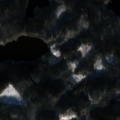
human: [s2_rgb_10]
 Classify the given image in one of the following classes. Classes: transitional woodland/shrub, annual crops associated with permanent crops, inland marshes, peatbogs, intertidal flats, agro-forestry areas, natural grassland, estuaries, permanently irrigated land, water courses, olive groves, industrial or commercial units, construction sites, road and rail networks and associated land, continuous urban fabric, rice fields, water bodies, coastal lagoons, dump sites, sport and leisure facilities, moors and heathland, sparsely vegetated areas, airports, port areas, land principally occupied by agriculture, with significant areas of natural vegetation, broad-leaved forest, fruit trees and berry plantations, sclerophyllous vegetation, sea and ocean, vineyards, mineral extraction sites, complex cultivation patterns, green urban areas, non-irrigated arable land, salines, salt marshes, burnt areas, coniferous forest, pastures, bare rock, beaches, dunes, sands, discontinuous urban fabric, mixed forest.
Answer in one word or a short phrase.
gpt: coniferous forest, mixed forest, water bodies